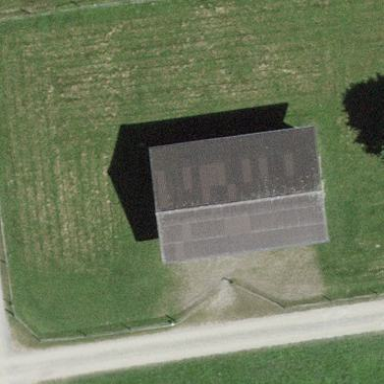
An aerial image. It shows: Barn.